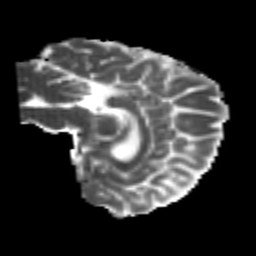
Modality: MD
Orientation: sagittal
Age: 25
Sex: female
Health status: healthy
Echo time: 0.074 s